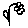
Label: flower